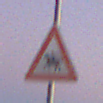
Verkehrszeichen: ReiterRechts
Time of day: Dawn
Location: Outdoor (RoadRail)
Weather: Clear
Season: NotSpecified
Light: Natural